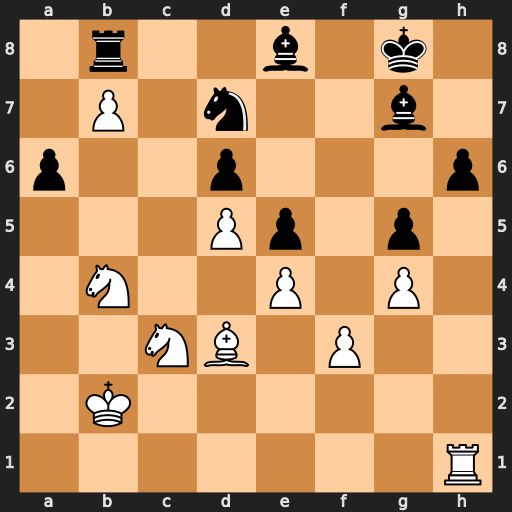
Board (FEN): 1r2b1k1/1P1n2b1/p2p3p/3Pp1p1/1N2P1P1/2NB1P2/1K6/7R
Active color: w
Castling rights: -
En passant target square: -
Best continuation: Bxa6 Nc5 Nc6 Rxb7+ Bxb7